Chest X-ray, PA view. Patient: 50 years old, sex F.
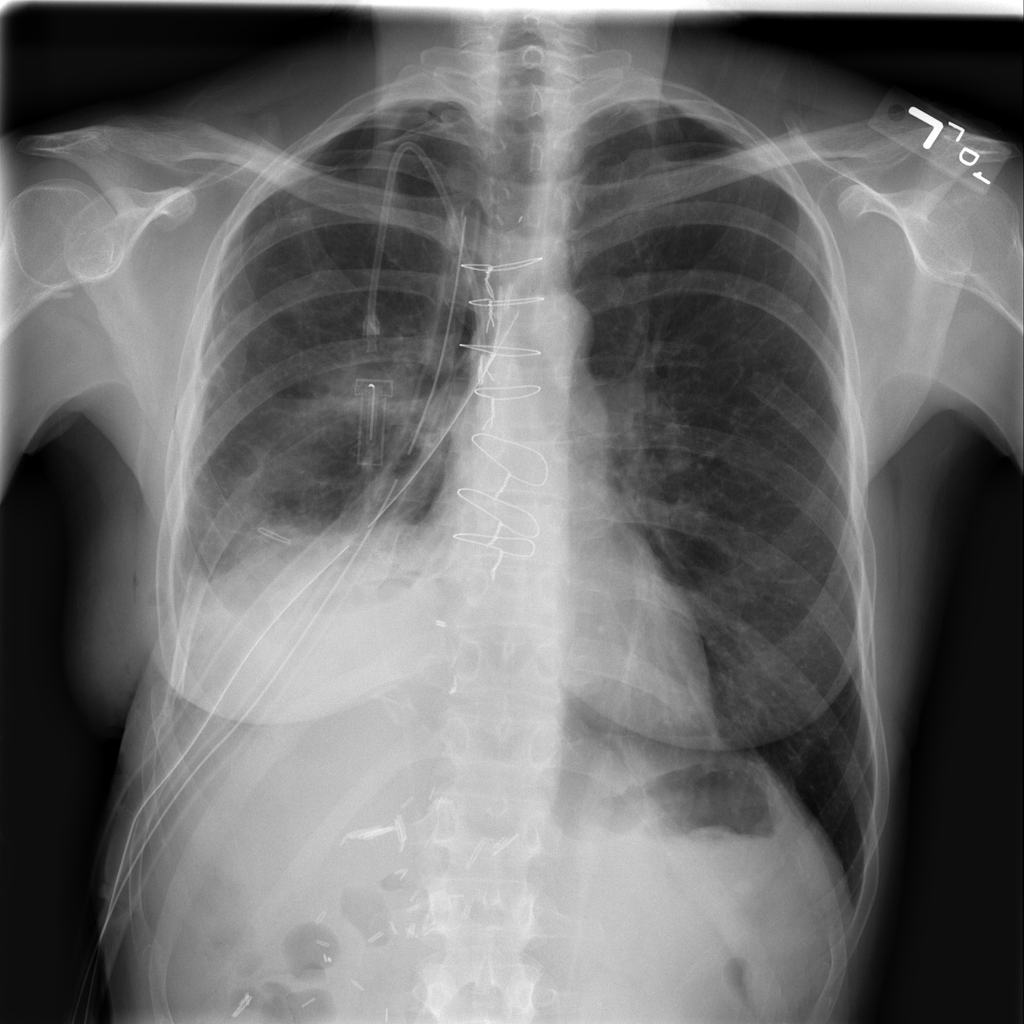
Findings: Pneumothorax